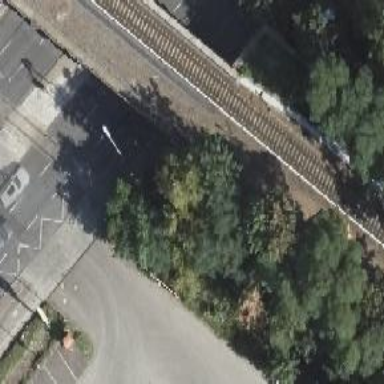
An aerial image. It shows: Disused railway bridge.